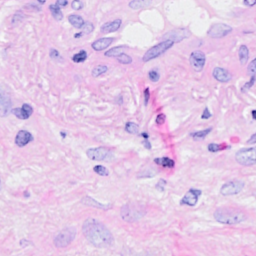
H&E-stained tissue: Breast